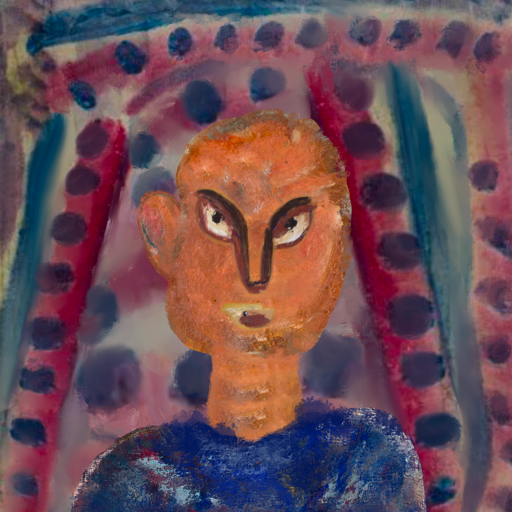
Background: HillGirl, Head And Neck Front: Boggyland, Face Front: After_Raid, Bust: Irani, Hair Front: Blank, Head Accessory: Blank, Second Necklace: Blank, Necklace: Blank, Baby: Blank